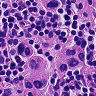
Metastatic tissue present: yes